Question: I want to change Navigation Drawer gray color which is mention in image.

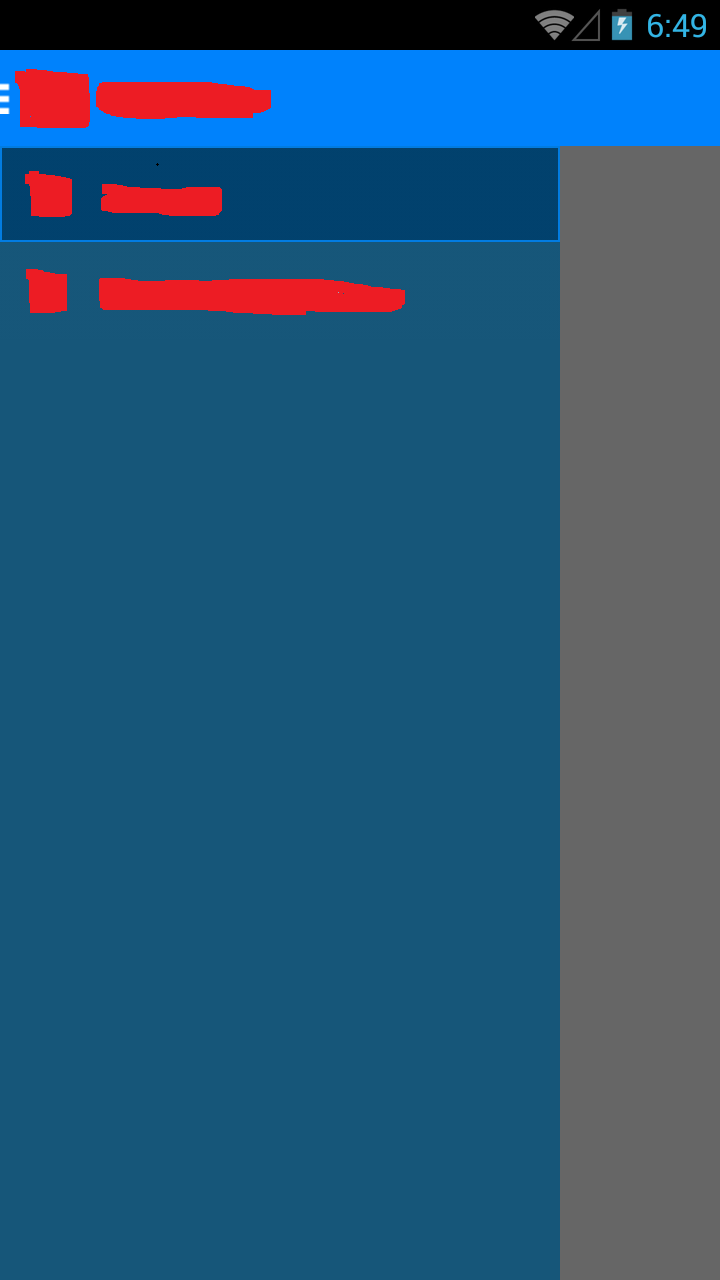
Answer: This is the shadow. You can use 'drawerLayout.setScrimColor(Color.TRANSPARENT)' to remove the shadow.